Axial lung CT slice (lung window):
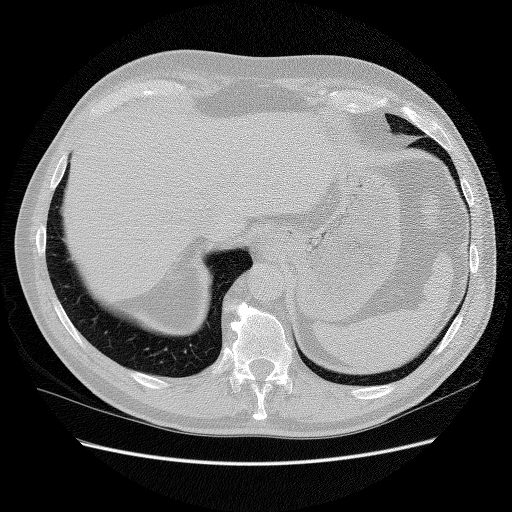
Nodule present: no